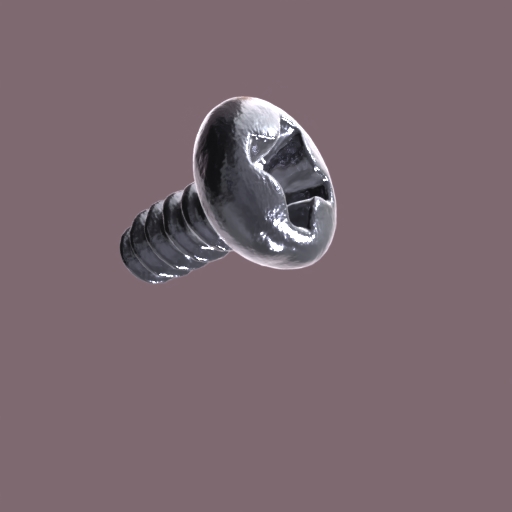
Label: screw